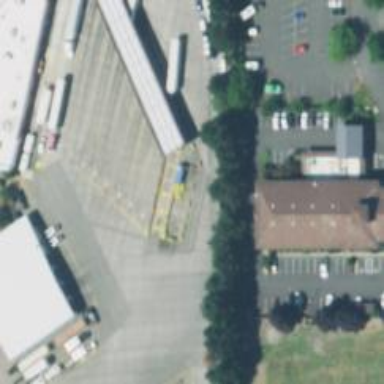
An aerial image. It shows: Weighbridge facility.